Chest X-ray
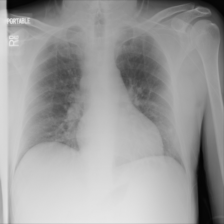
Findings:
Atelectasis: negative
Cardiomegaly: negative
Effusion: negative
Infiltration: negative
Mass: negative
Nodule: negative
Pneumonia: negative
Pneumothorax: negative
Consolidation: negative
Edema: negative
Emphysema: negative
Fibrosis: negative
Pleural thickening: negative
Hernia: negative